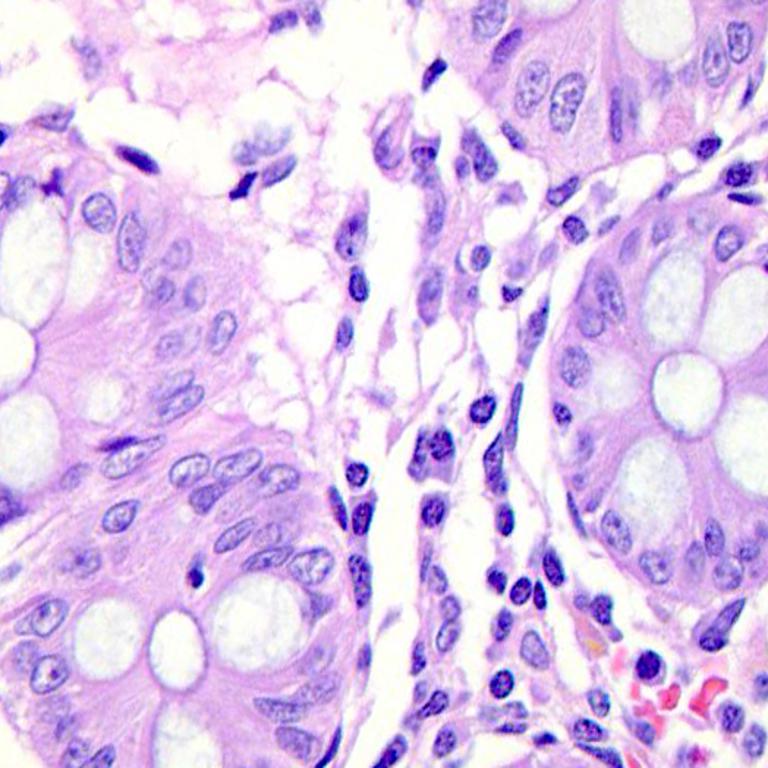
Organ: colon
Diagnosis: benign